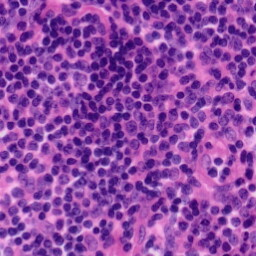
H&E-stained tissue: Tonsil